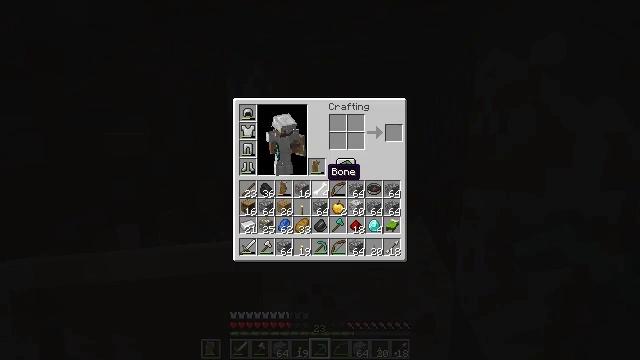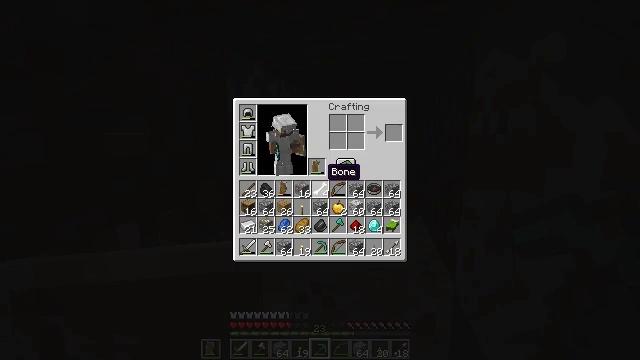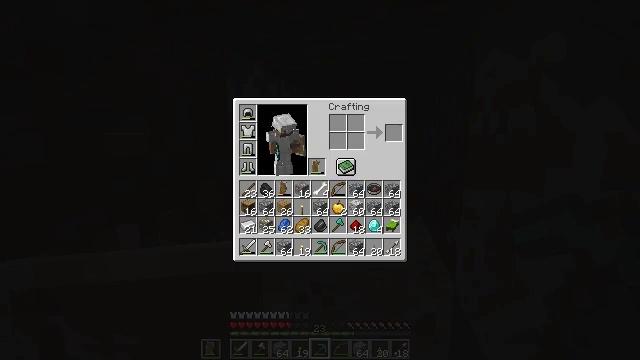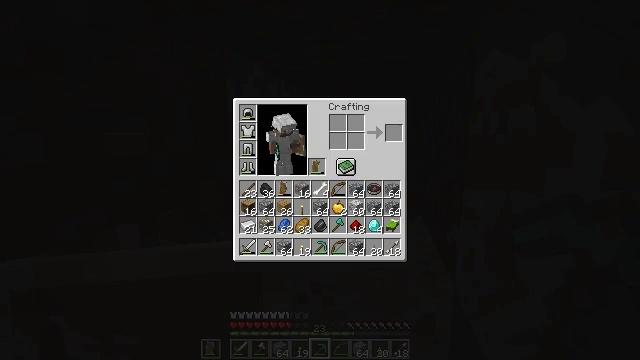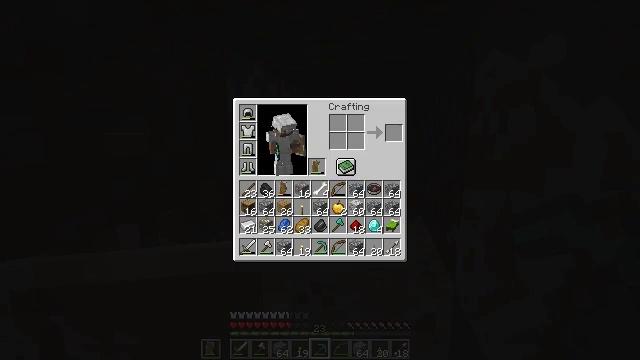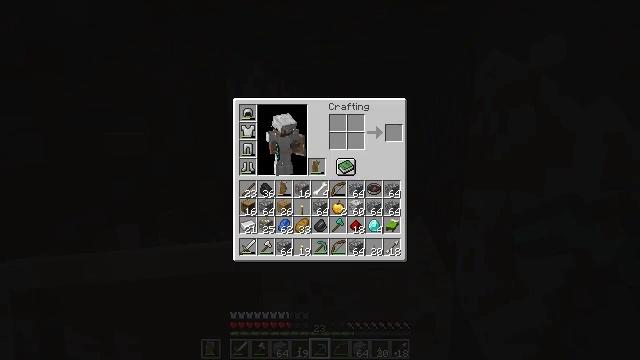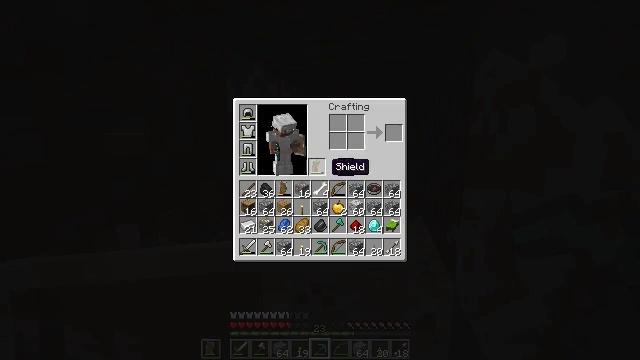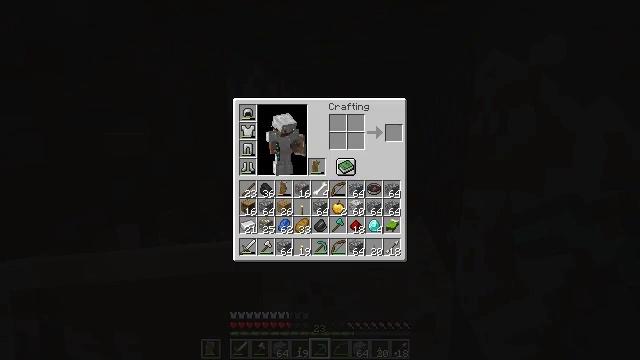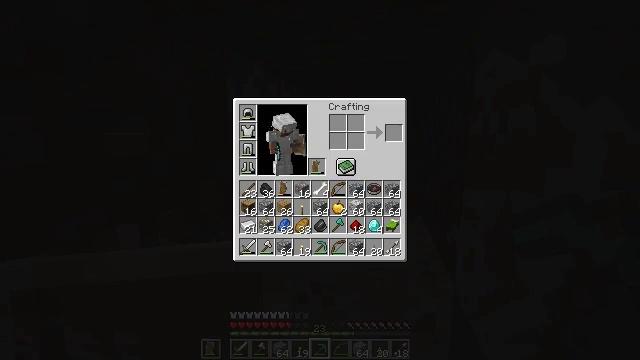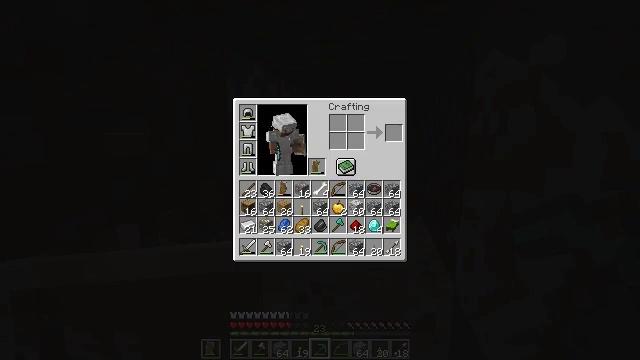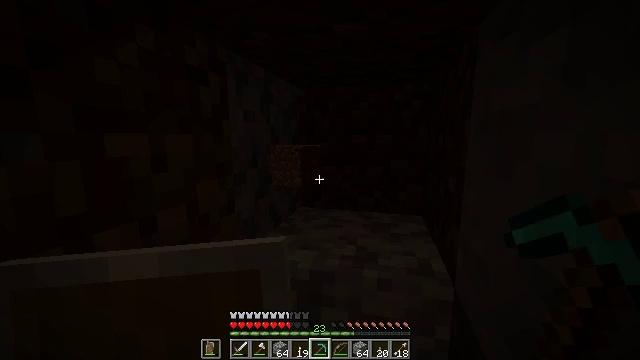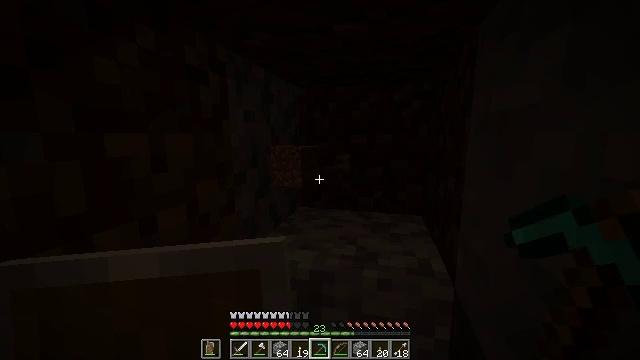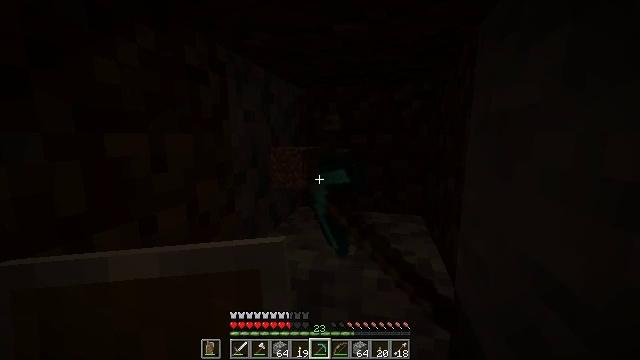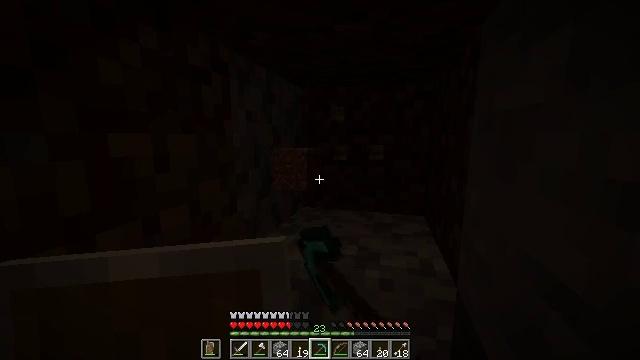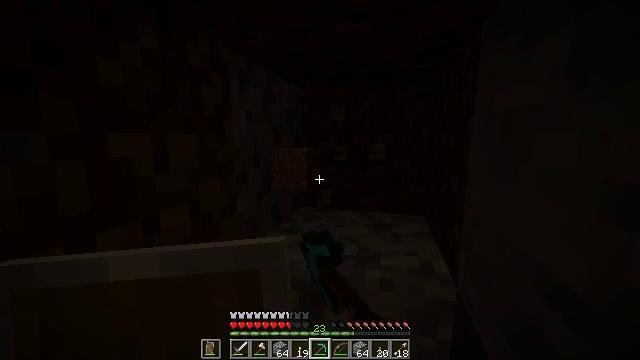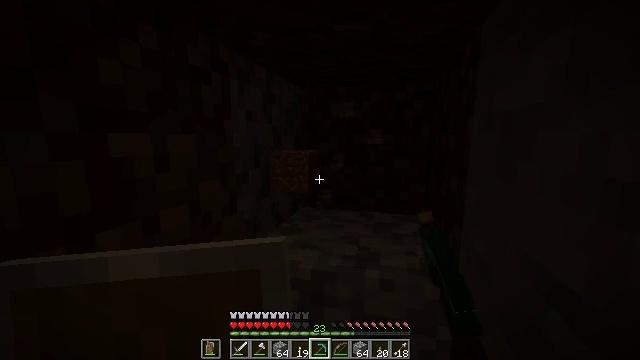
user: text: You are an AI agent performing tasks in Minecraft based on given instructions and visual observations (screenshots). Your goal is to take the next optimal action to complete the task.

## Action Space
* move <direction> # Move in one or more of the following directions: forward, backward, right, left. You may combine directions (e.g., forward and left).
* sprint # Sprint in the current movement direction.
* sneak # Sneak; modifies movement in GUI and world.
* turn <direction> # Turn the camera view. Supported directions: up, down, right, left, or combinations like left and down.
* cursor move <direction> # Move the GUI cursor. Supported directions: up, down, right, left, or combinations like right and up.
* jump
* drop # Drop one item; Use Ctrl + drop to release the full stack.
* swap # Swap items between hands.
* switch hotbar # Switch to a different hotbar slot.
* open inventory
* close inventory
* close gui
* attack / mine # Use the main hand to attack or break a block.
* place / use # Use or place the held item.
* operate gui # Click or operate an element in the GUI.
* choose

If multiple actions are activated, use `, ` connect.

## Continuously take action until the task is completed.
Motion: motion action
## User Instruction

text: Gather dirt.
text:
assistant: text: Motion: no_op
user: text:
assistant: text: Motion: no_op
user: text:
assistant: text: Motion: no_op
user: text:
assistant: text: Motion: no_op
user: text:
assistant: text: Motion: no_op
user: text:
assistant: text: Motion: no_op
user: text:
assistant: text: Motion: no_op
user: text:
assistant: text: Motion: no_op
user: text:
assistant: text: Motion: no_op
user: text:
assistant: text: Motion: close inventory
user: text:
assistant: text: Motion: attack / mine, close inventory
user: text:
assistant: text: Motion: attack / mine, close inventory
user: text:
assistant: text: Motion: attack / mine
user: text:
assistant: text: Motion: attack / mine
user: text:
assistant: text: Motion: attack / mine
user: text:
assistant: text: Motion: attack / mine
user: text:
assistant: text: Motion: attack / mine
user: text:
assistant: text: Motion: attack / mine
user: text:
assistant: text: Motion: attack / mine
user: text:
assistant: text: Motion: attack / mine
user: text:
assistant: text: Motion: attack / mine
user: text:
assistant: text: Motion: attack / mine
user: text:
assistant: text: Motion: attack / mine
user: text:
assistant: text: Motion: attack / mine
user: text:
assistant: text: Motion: attack / mine
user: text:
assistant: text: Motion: turn left, attack / mine
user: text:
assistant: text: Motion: turn left, attack / mine
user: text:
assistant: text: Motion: attack / mine
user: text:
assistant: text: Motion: attack / mine
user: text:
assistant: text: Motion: attack / mine